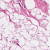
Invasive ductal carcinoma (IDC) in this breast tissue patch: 0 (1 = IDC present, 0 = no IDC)